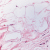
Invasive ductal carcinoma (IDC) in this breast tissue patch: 0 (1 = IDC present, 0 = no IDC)